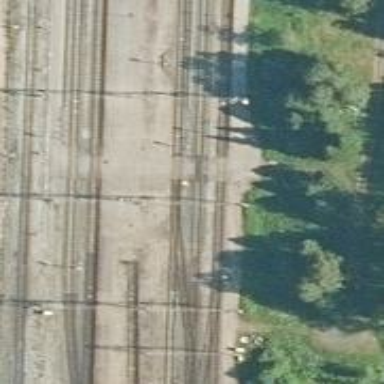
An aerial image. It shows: Level crossing with saltire marking.